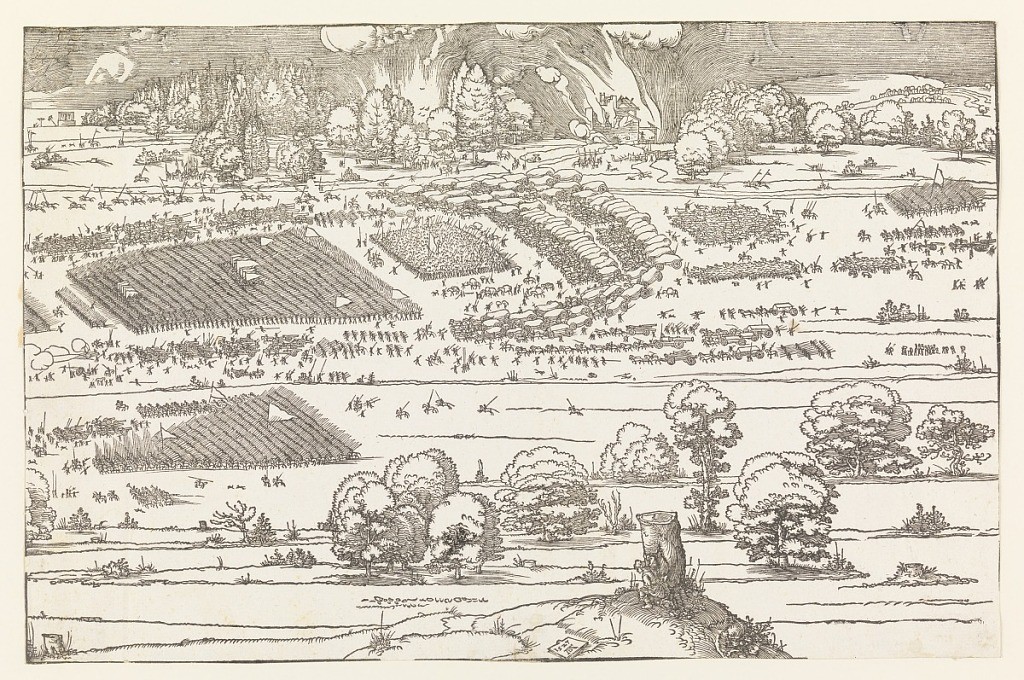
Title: Siege of a City (Part 2)
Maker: Albrecht Dürer, German, 1471–1528
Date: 1527
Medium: Woodcut on paper
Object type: Print
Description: Pictured to the right of Siege of a City (Part 1), Part 2 depicts army battalions marching towards the city. In the background, a fire engulfs the vegation and buildings.